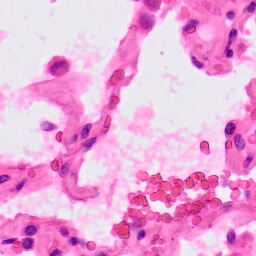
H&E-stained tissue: Lung